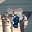
Label: 7